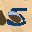
Label: 5